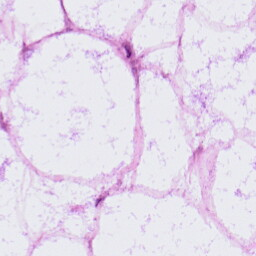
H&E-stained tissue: LymphNode